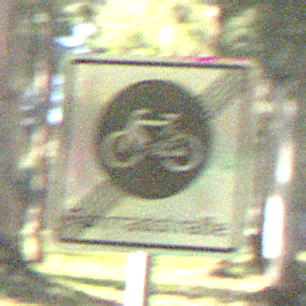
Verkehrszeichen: EndeFahrradstrasse
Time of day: MorningAfternoon
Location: Outdoor (Nature)
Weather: Clear
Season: NotSpecified
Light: Natural